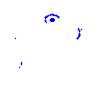
Particle: pion